Interaction volume radius: 10 \u00c5
Interaction volume height: 20 \u00c5
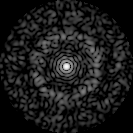
Disorder parameter: 0.8213